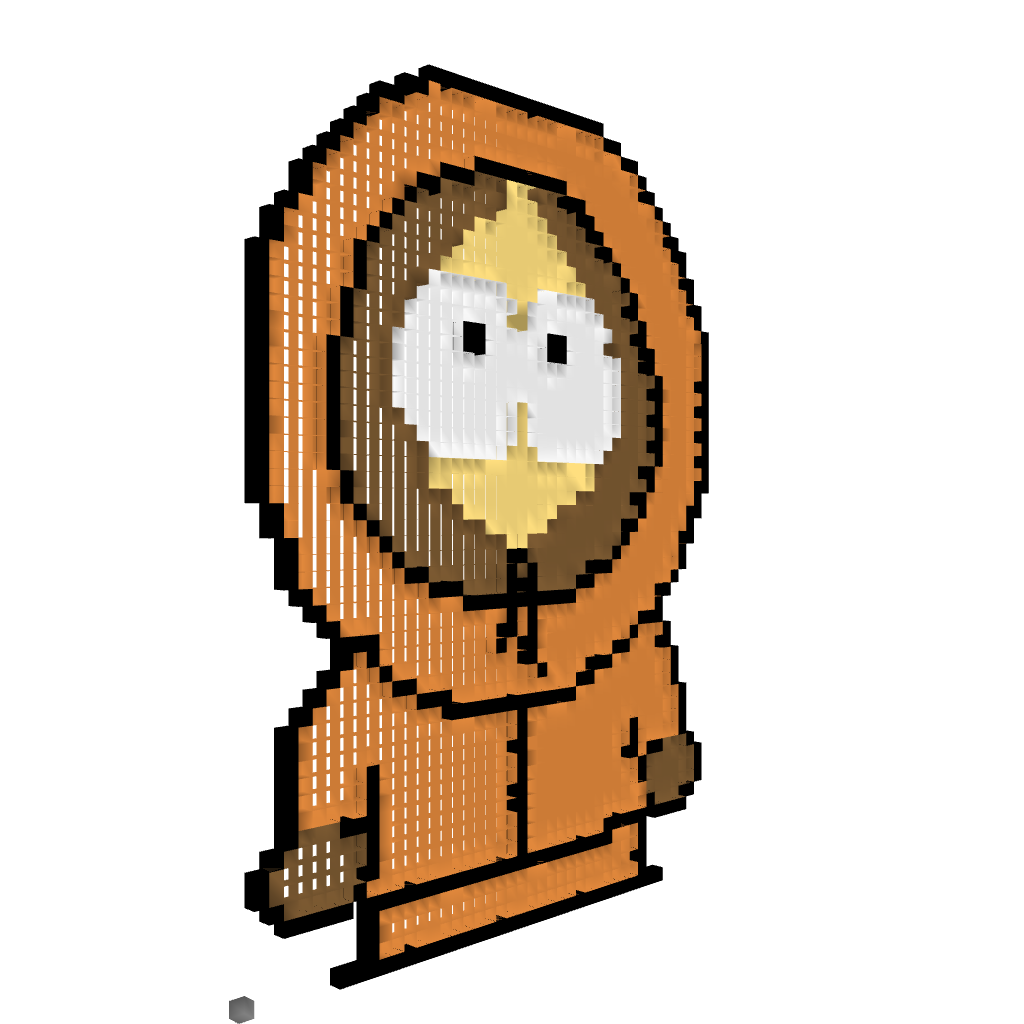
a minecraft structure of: Kenny high quality